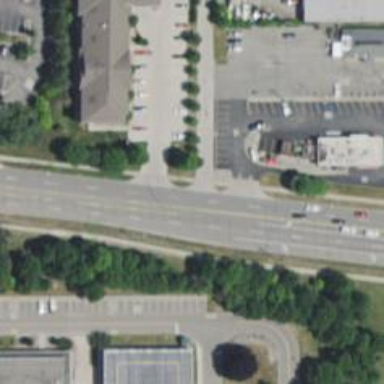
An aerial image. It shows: Unmarked crossing on the road.